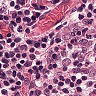
Metastatic tissue present: no